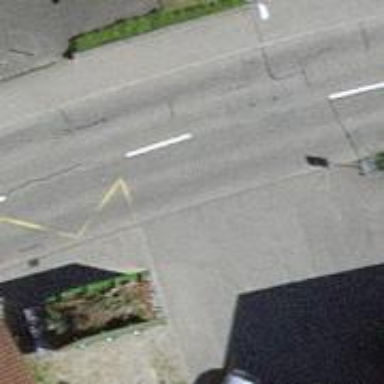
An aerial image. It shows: Secondary road with asphalt surface.